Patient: sex M, age 60
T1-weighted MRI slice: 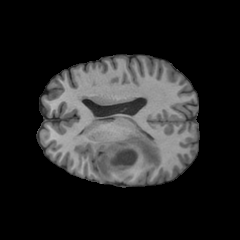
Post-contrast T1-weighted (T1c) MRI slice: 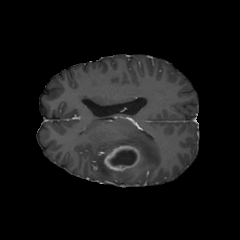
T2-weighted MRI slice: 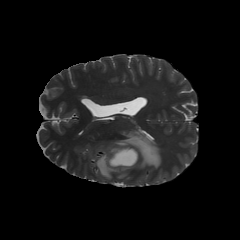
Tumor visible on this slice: yes
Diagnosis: Glioblastoma, IDH-wildtype
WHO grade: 4